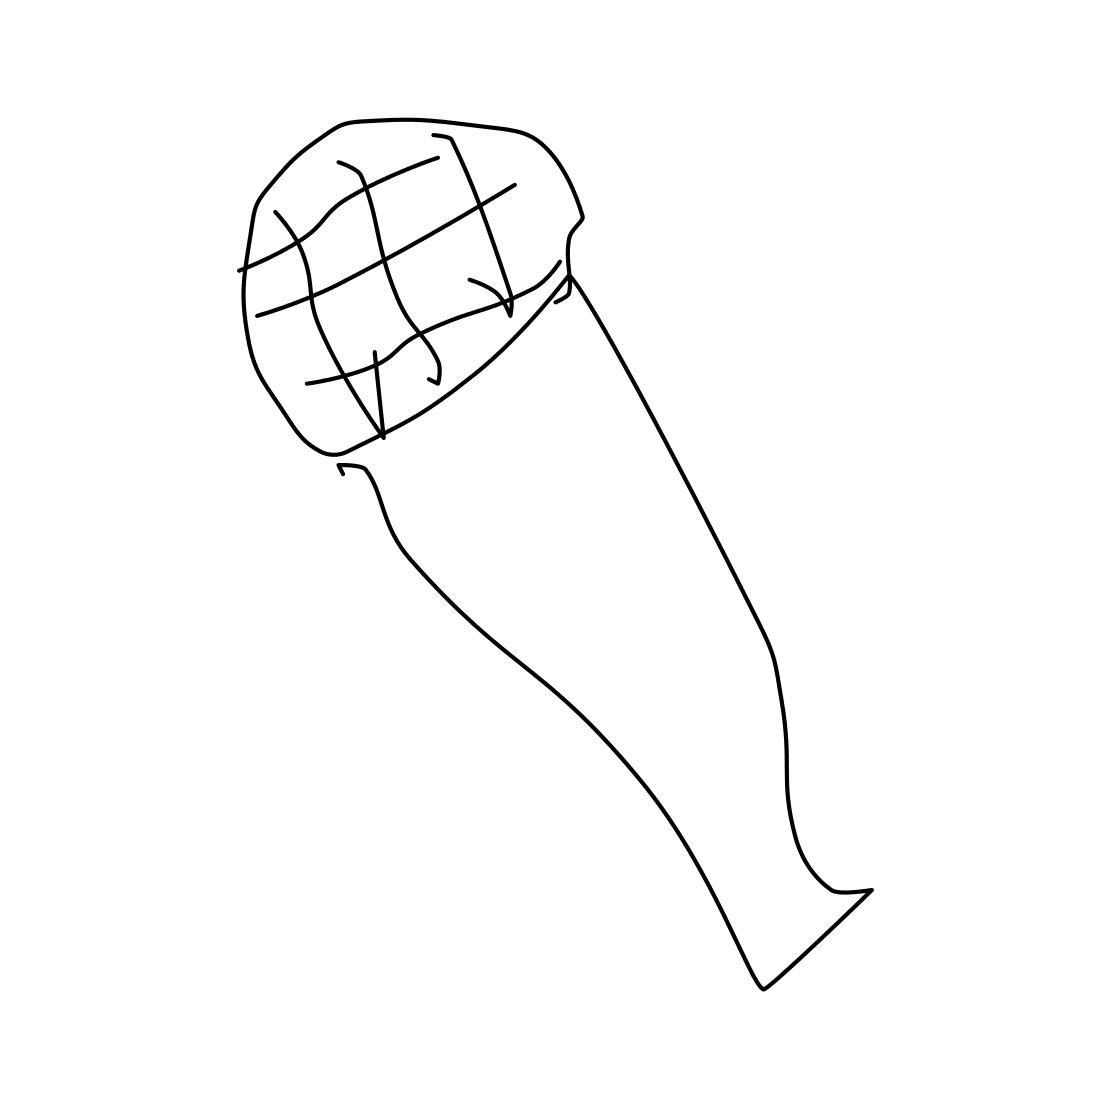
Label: microphone